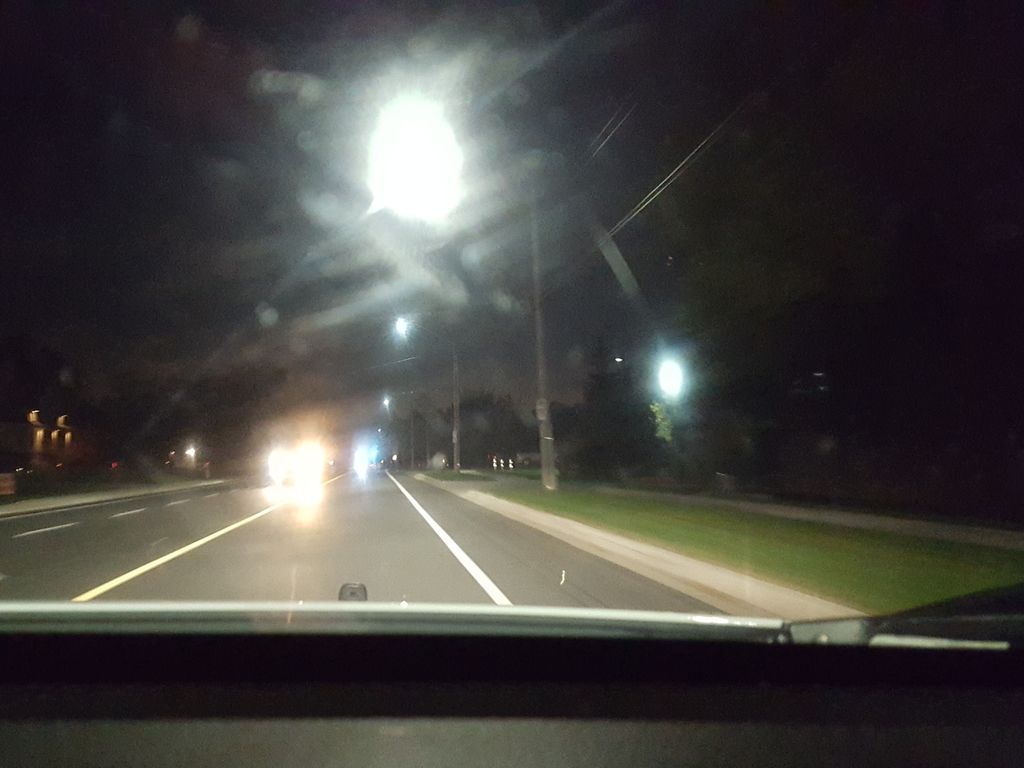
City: hamilton